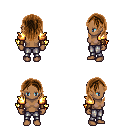
a pixel art fantasy rpg character, female body template, human, dark skin, gold arm armor, metal pants, brown long hairstyle, leather bracers, four views (front, back, left, right), 2x2 character sprite sheet, small pixel art, hard edges, no anti-aliasing